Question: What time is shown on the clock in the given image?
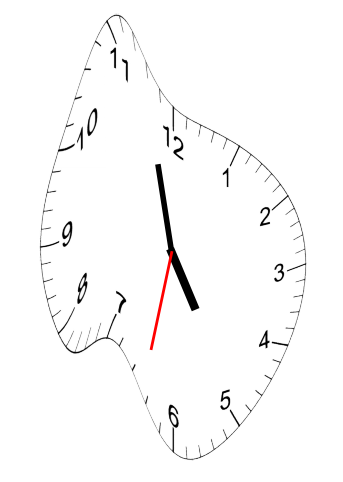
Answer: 04:57:32